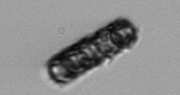
Label: Paralia_sulcata